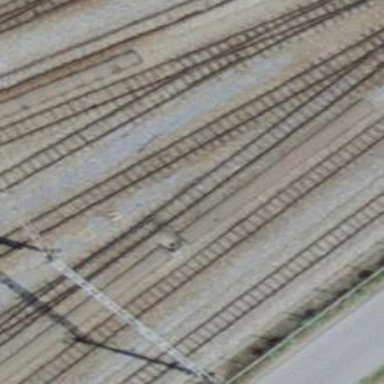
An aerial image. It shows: Railway switch.